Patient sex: F
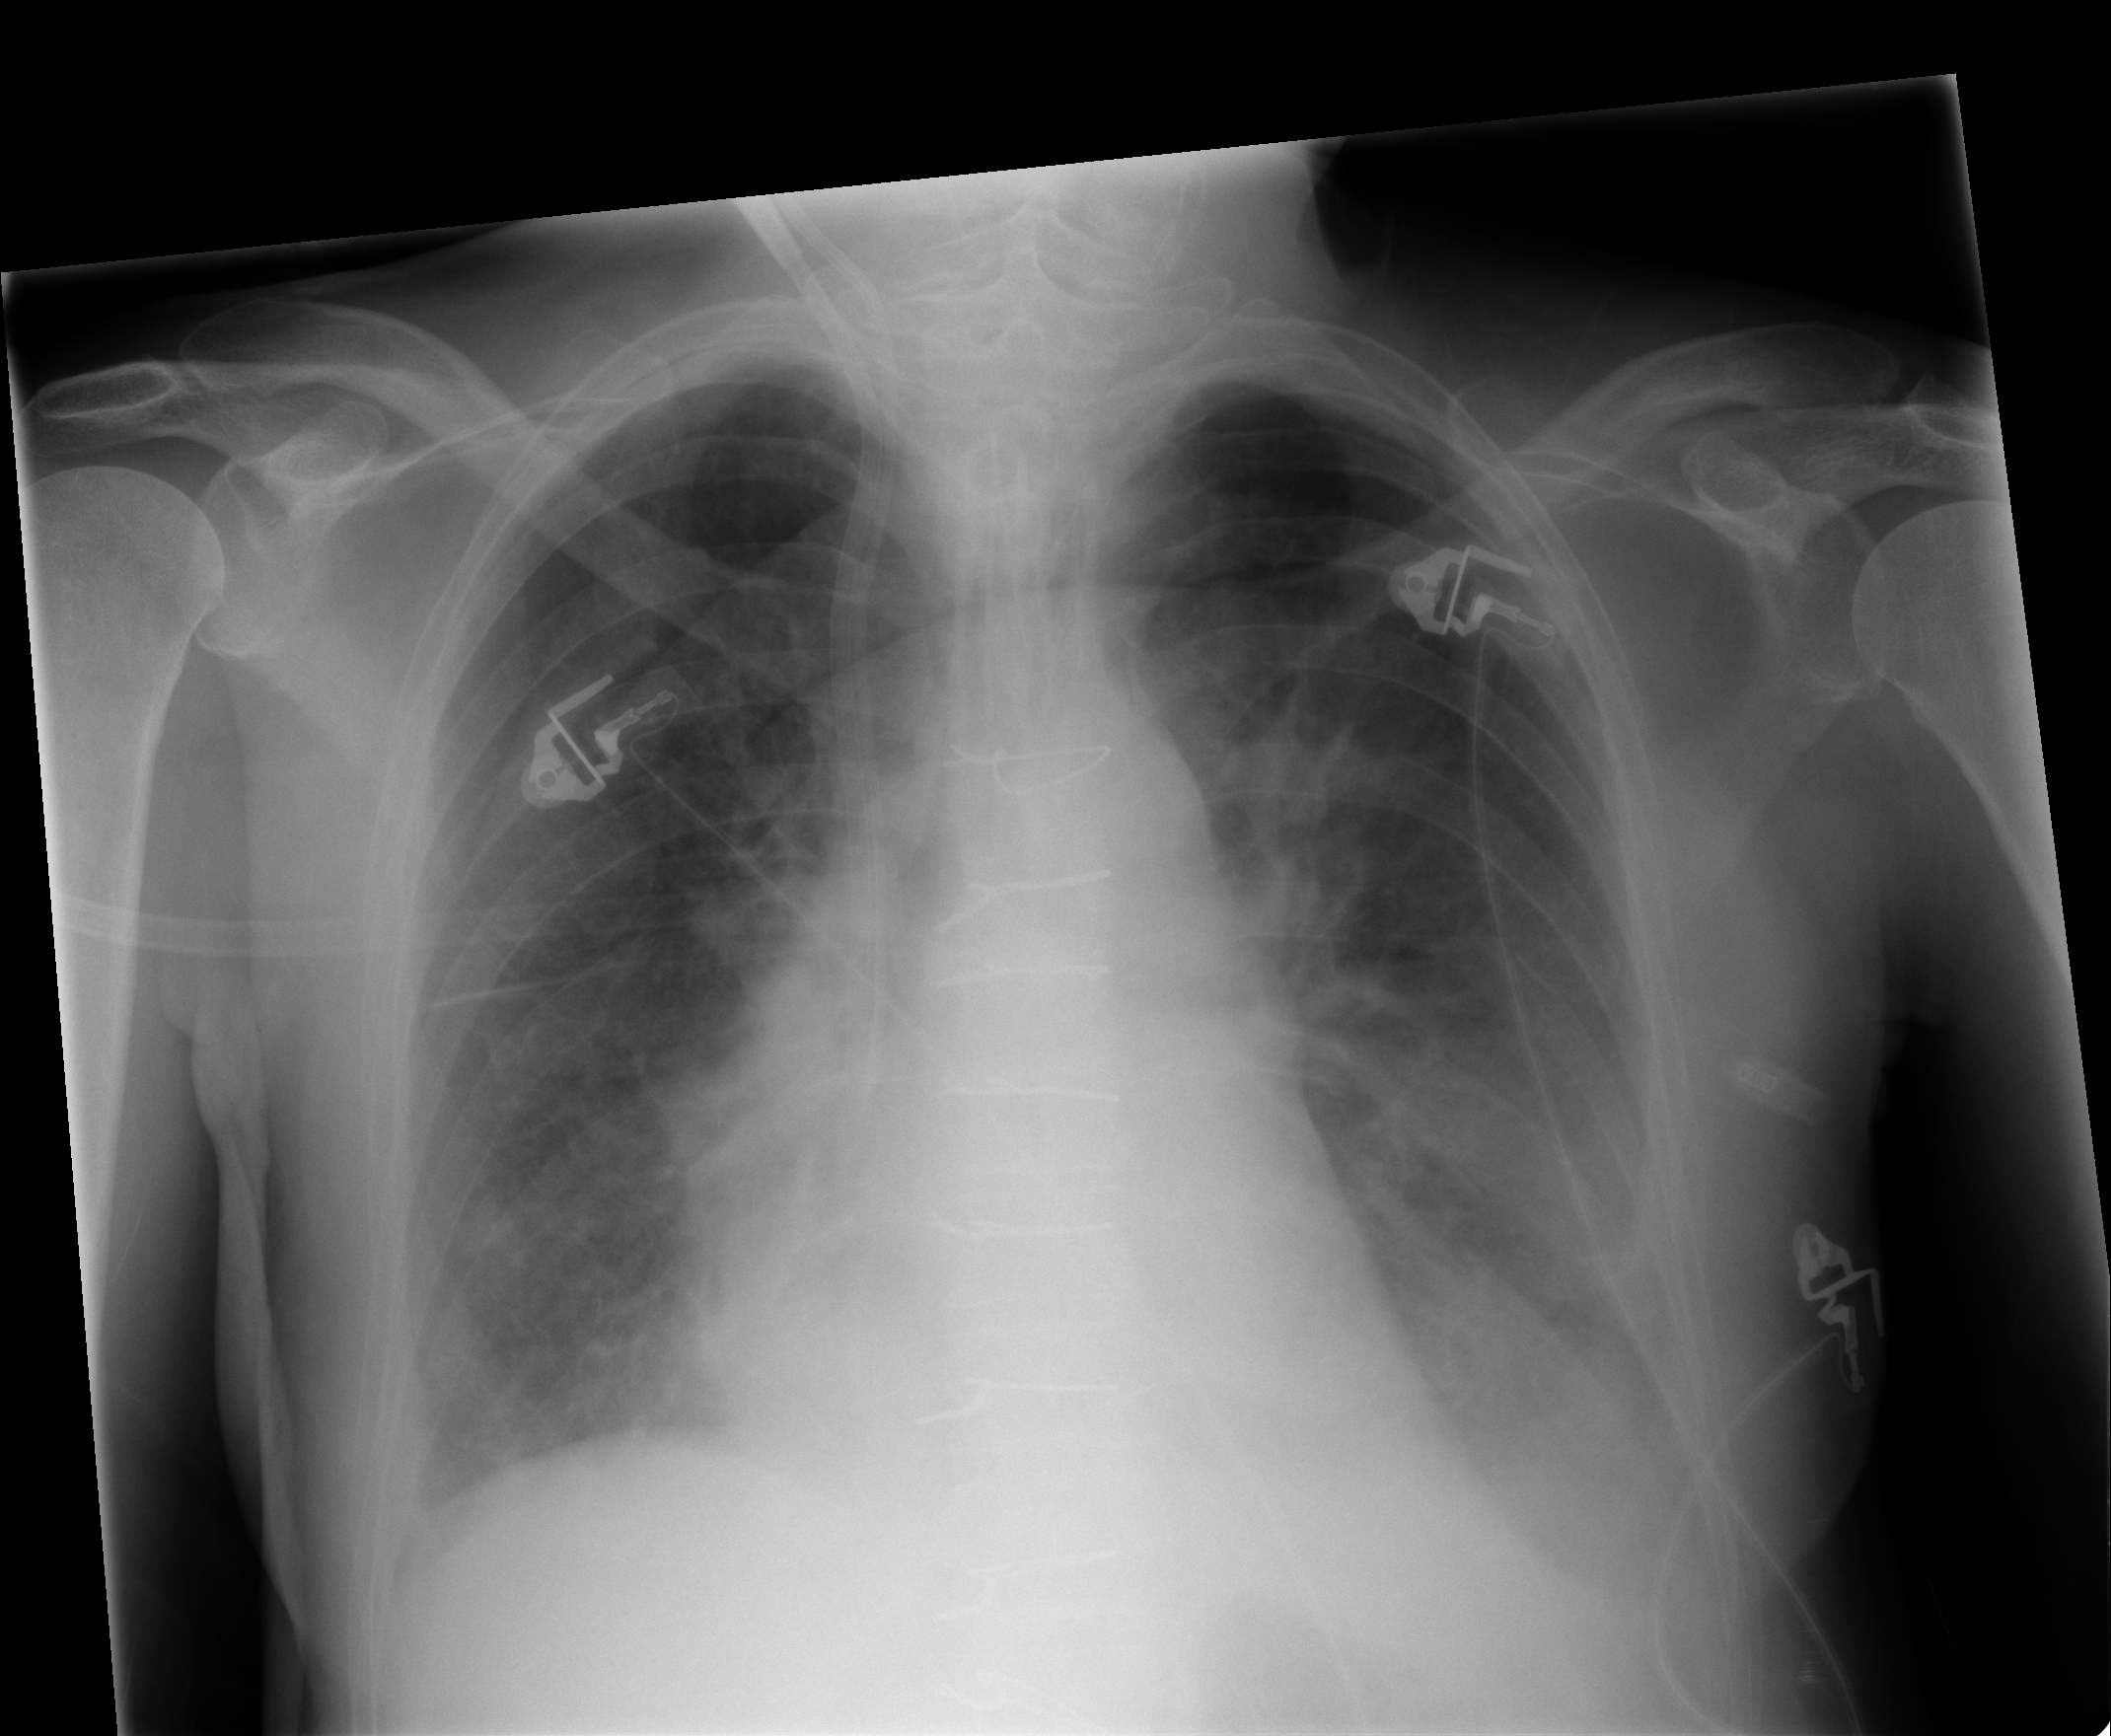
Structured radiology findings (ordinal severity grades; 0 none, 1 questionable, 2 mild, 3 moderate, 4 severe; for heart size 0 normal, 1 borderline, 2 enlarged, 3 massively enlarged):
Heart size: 0
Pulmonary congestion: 2
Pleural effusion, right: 2
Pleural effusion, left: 2
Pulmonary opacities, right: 1
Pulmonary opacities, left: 0
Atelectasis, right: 2
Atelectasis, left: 2